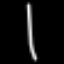
Label: line